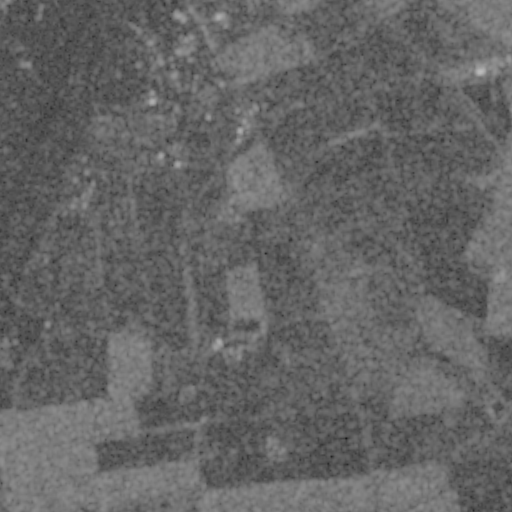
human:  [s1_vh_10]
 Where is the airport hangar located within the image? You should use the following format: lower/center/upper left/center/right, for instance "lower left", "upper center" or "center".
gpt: The airport hangar is located in the upper left of the image.
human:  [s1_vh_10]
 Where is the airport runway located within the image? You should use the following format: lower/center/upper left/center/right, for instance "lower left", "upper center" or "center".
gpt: The airport runway is located in the left of the image.
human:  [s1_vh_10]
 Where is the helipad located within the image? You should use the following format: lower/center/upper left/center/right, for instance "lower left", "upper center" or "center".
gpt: The helipad is located in the upper center of the image.
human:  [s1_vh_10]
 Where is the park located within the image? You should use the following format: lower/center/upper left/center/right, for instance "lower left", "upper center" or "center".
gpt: The park is located in the upper of the image.
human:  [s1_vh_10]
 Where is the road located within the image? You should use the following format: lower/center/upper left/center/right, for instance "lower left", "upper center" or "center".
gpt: There is no road in the image.

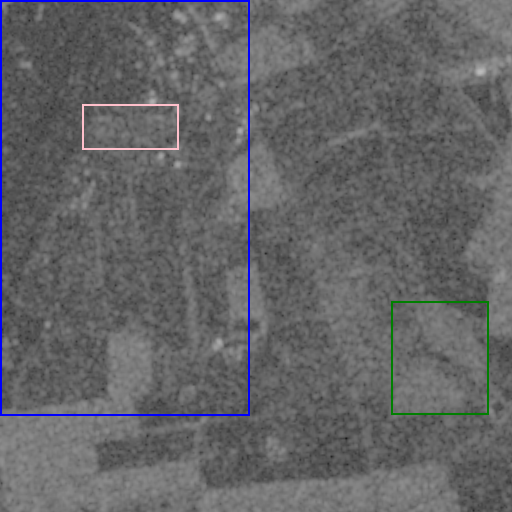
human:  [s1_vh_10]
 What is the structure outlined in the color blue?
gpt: The structure outlined in blue is an airport.
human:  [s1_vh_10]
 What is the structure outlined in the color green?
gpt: The structure outlined in green is a crop field.
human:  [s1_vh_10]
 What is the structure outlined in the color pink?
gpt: The structure outlined in pink is a park.
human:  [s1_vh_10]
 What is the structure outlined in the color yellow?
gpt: There is no yellow outline.